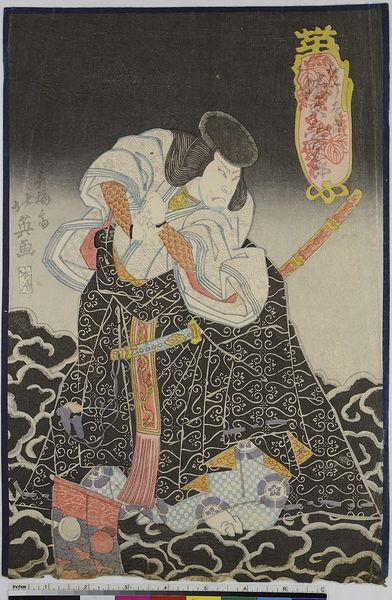
Titel: Der Schauspieler Bando Jutaro als Kiritaro
Künstler: Shunbaisai Hokuei
Standort: Hamburg
Institution: Museum für Kunst und Gewerbe Hamburg
Schlagwörter: fuß, mann, weiß, blumen, braun, frau, frisur, hut, schwarz, zeichen, zeichnung, rot, schal, muster, teppich, boden, fransen, gewand, haare, theater, kopfbedeckung, holzschnitt, japan, schrift, kartusche, ornamente, schriftzeichen, druckgraphik, druckgrafik, schwert, schlange, china, krieger, zeit, schauspieler, farbholzschnitt, schauspielerin, samurai, kabuki, edo, reproduktionen, druckerzeugnisse, theateraufführung, ukiyo, samorei